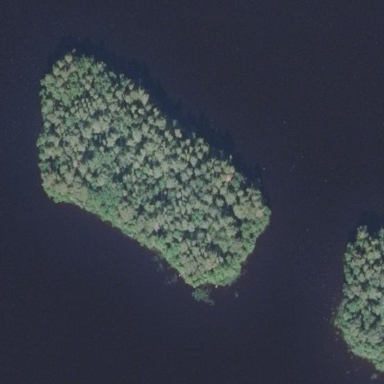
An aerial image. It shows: Islet.